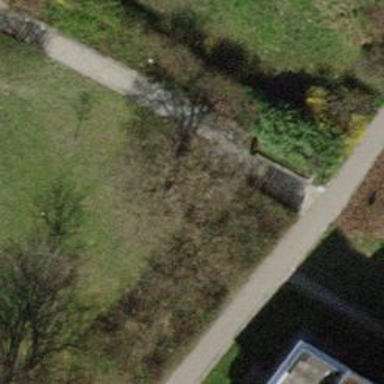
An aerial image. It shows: Path made of paving stones.